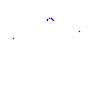
Particle: proton